Field crop: maize
Growth stage: 2
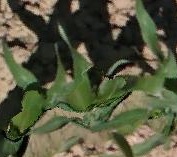
Species: maize